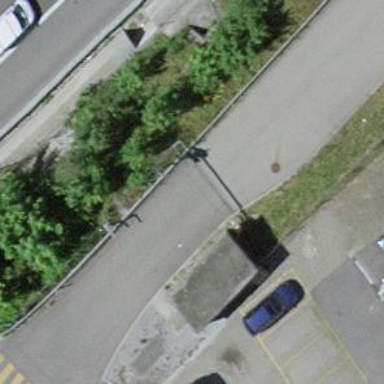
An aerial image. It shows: Lift gate barrier.